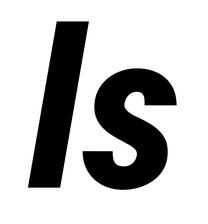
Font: Roboto-Italic_Condensed_ExtraBold_Italic